Question: I have the following error :
> cannot be an iterator block because 'void' is not an iterator
interface type
This is the code I'm using :
'''
using System.Collections;
using System.Collections.Generic;
using UnityEngine;
public class Pipe001Exit: MonoBehaviour
{
public AudioSource PipeSound;
public GameObject FadeScreen;
public GameObject MainCam;
public GameObject SecondCam;
public GameObject PipeEntry;
public GameObject MainPlayer;
void OnTriggerEnter(Collider col)
{
PipeSound.Play();
FadeScreen.SetActive(true);
FadeScreen.GetComponent < Animator > ().enabled = true;
yield return new WaitForSeconds(0.495f);
FadeScreen.GetComponent < Animator > ().enabled = false;
MainCam.SetActive(true);
SecondCam.SetActive(false);
MainPlayer.transform.position = new Vector3(25.5f, 1, 0.5f);
PipeEntry.GetComponent < Animator > ().enabled = true;
FadeScreen.GetComponent < Animator > ().enabled = true;
yield return new WaitForSeconds(0.495f);
FadeScreen.GetComponent < Animator > ().enabled = false;
yield return new WaitForSeconds(1);
PipeEntry.GetComponent < Animator > ().enabled = false;
FadeScreen.SetActive(false);
}
}
'''
> where I am going wrong with this error " cannot be an iterator block because 'void' is not an iterator interface type"? I am new to Unity. to know how to fix this issue.
How to solve this issues?

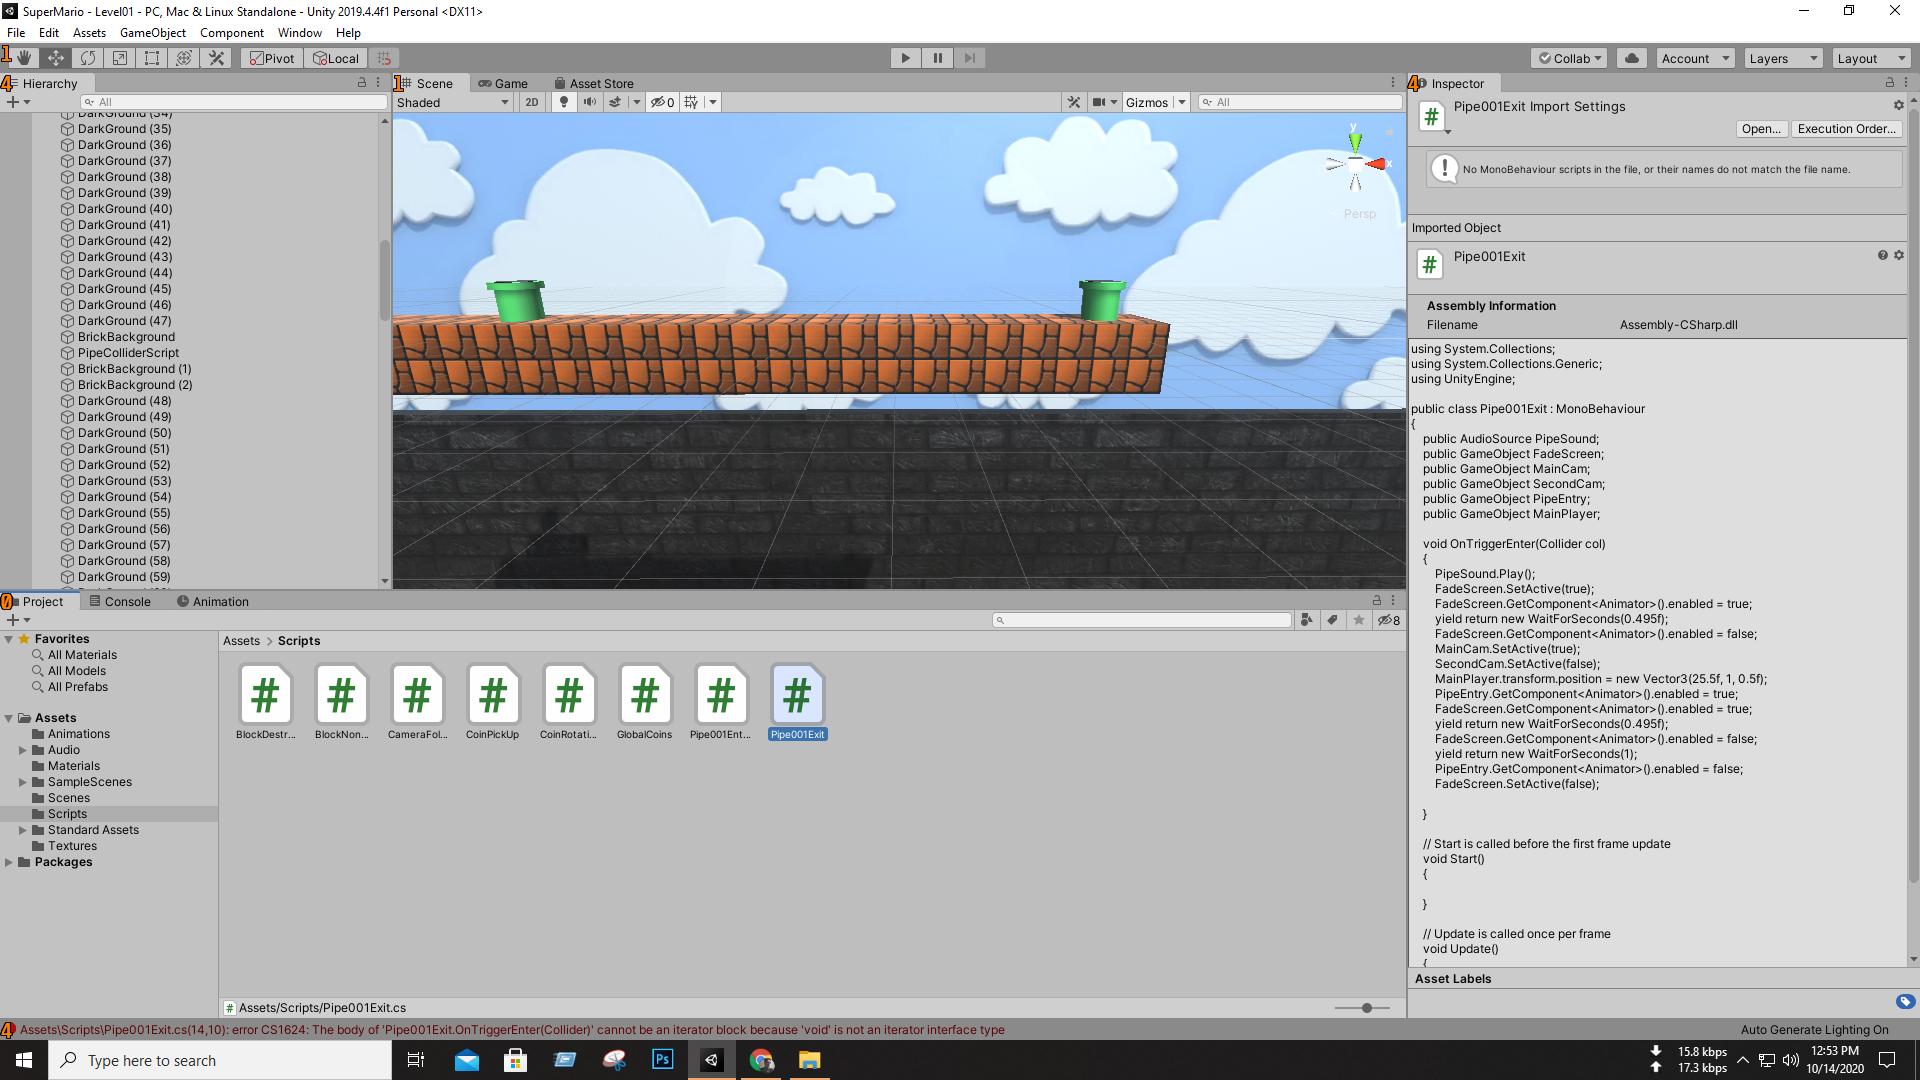
Answer: Here is the solution:
'''
using System.Collections;
using System.Collections.Generic;
using UnityEngine;
public class Pipe001Exit : MonoBehaviour
{
public AudioSource PipeSound;
public GameObject FadeScreen;
public GameObject MainCam;
public GameObject SecondCam;
public GameObject PipeEntry;
public GameObject MainPlayer;
void OnTriggerEnter(Collider col)
{
PipeSound.Play();
StartCoroutine(Fade());
}
IEnumerator Fade()
{
FadeScreen.SetActive(true);
FadeScreen.GetComponent<Animator>().enabled = true;
yield return new WaitForSeconds(0.495f);
FadeScreen.GetComponent<Animator>().enabled = false;
MainCam.SetActive(true);
SecondCam.SetActive(false);
MainPlayer.transform.position = new Vector3(25.5f, 1, 0.5f);
PipeEntry.GetComponent<Animator>().enabled = true;
FadeScreen.GetComponent<Animator>().enabled = true;
yield return new WaitForSeconds(0.495f);
FadeScreen.GetComponent<Animator>().enabled = false;
yield return new WaitForSeconds(1);
PipeEntry.GetComponent<Animator>().enabled = false;
FadeScreen.SetActive(false);
}
}
'''
<URL>